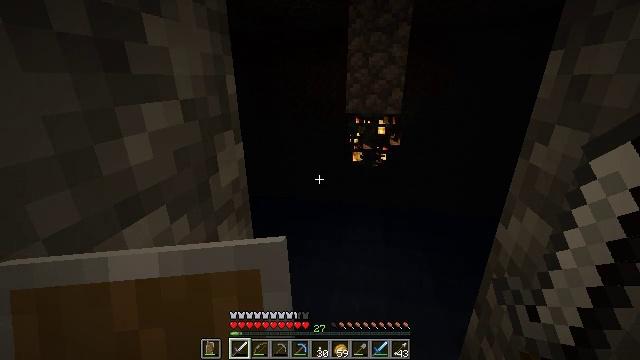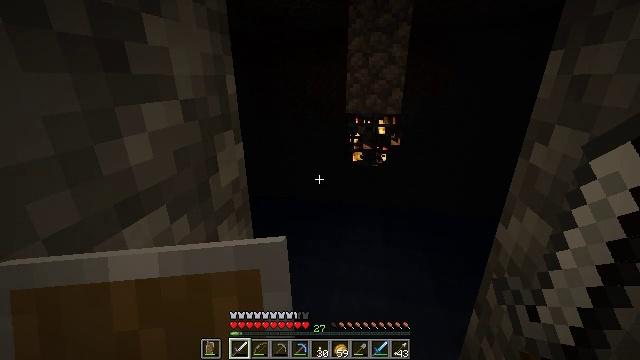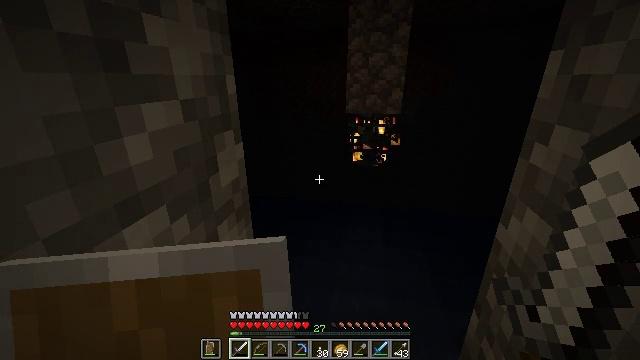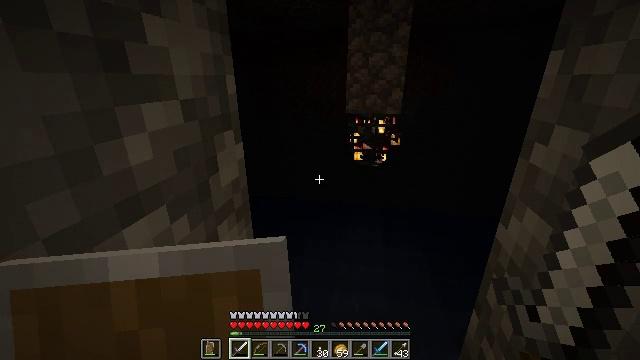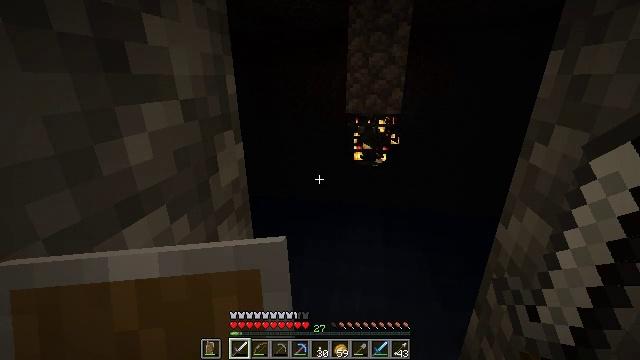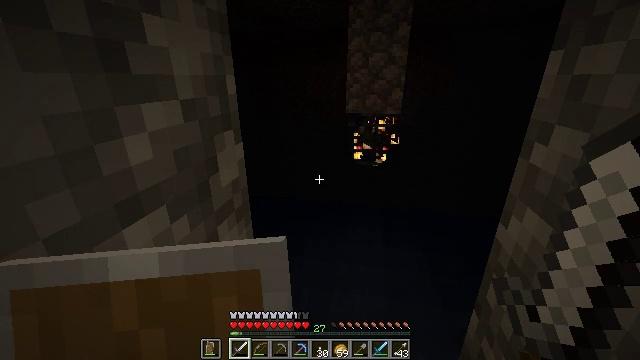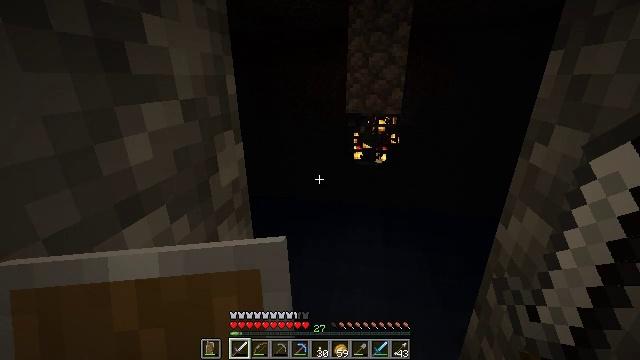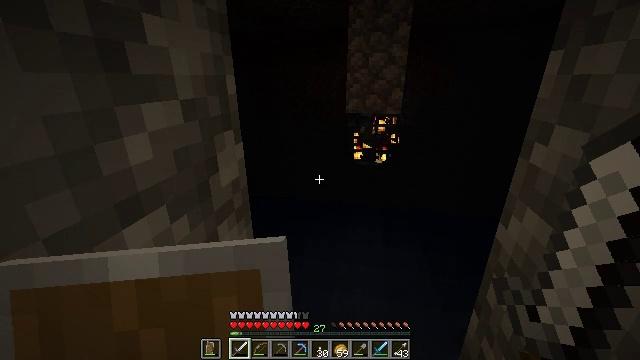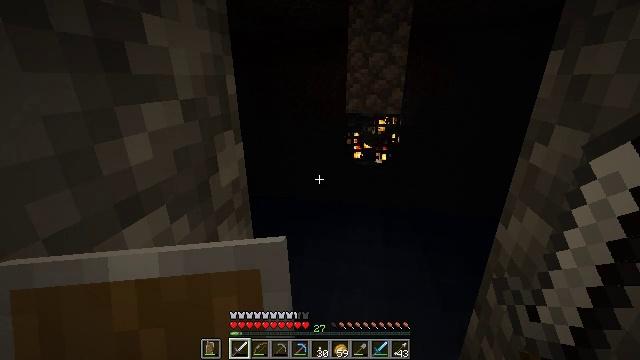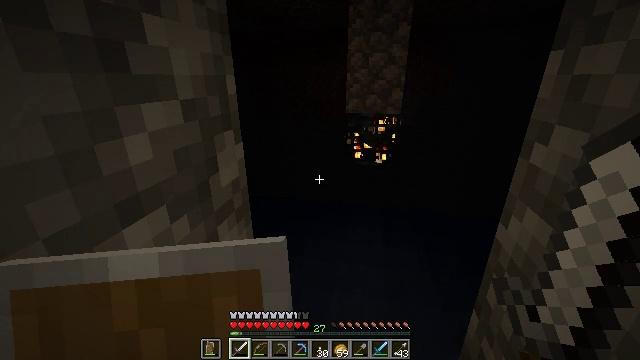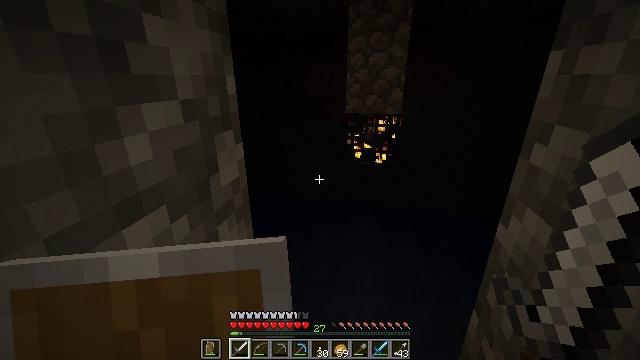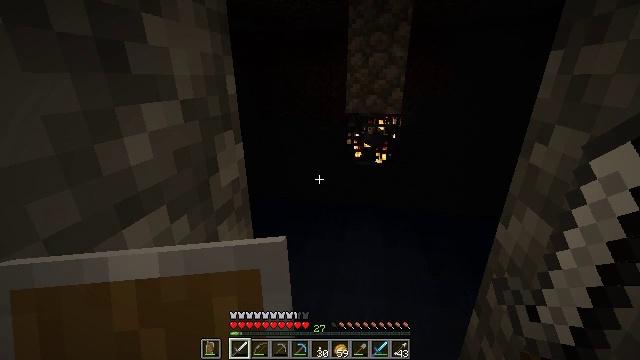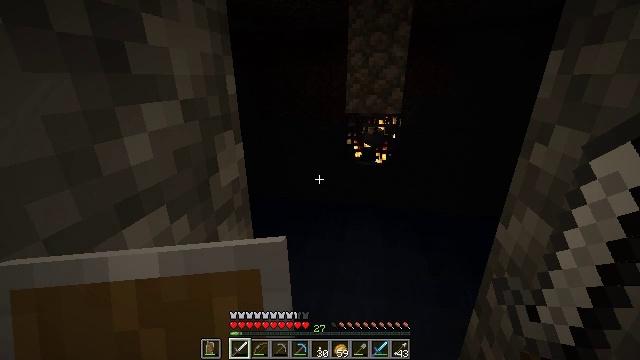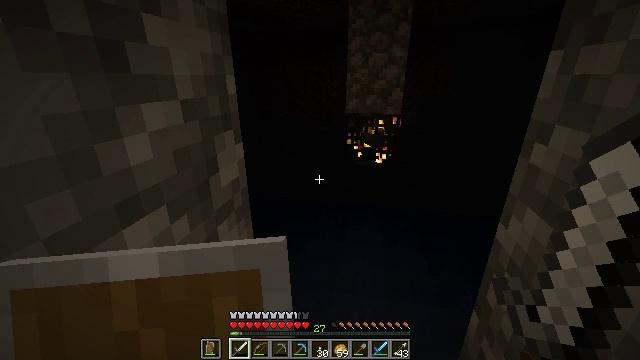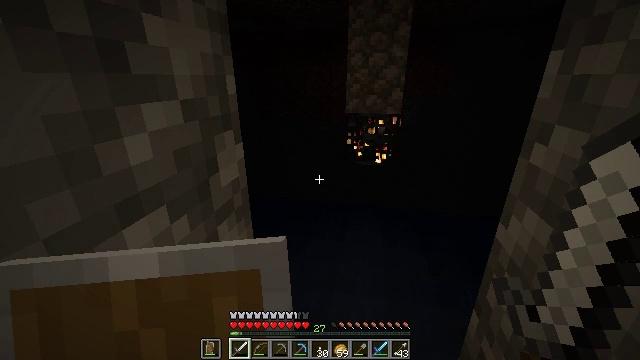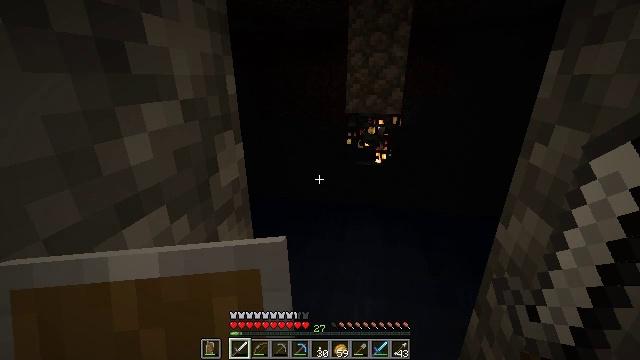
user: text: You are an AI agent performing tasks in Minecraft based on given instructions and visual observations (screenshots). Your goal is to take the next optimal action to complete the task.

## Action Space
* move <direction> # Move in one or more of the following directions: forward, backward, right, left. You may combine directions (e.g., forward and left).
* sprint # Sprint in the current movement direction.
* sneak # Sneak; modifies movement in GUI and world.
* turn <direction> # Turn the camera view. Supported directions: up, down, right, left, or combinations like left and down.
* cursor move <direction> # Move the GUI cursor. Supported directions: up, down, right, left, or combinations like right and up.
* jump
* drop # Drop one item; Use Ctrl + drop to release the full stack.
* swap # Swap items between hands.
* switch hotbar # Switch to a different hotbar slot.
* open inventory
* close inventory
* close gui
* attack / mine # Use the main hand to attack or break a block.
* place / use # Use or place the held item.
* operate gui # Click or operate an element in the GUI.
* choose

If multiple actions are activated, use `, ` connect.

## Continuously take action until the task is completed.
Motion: motion action
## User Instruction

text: Drop an iron sword.
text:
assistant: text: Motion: no_op
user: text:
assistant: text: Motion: no_op
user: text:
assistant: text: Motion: no_op
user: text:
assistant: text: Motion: no_op
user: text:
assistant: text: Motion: no_op
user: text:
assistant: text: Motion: no_op
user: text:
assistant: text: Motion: no_op
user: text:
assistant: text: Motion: no_op
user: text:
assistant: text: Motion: no_op
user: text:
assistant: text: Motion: no_op
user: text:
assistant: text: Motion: no_op
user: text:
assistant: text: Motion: no_op
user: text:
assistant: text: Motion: no_op
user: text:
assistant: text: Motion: no_op
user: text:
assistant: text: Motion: no_op
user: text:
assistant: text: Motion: no_op
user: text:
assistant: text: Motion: no_op
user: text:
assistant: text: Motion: no_op
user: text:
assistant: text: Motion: no_op
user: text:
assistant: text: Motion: no_op
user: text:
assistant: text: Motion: no_op
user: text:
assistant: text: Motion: no_op
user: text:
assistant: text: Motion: no_op
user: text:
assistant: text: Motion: no_op
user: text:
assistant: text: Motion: no_op
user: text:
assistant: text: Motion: no_op
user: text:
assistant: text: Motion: no_op
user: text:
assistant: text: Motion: no_op
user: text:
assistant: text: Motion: no_op
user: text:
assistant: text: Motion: no_op